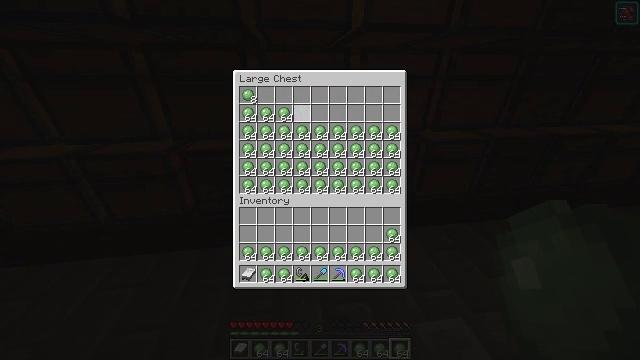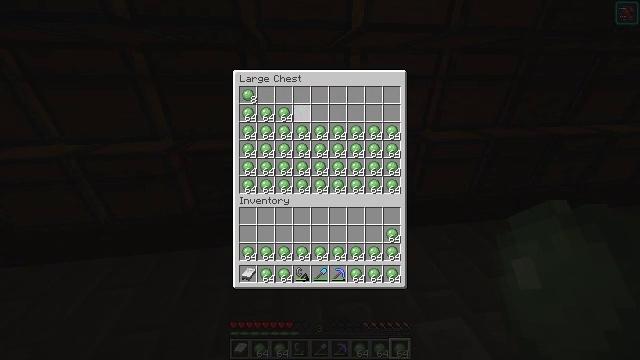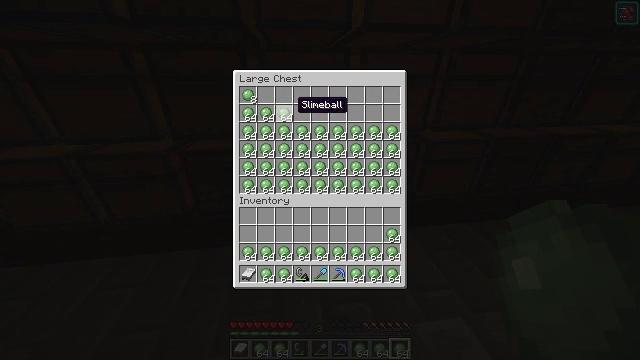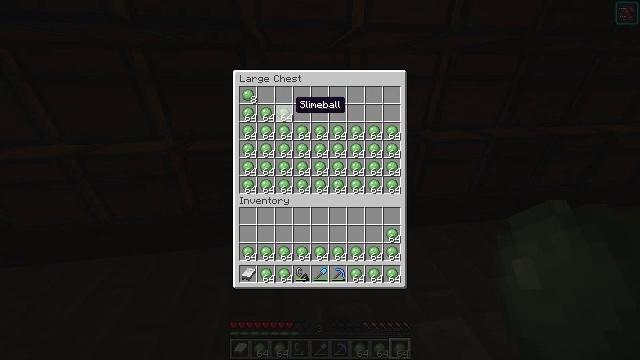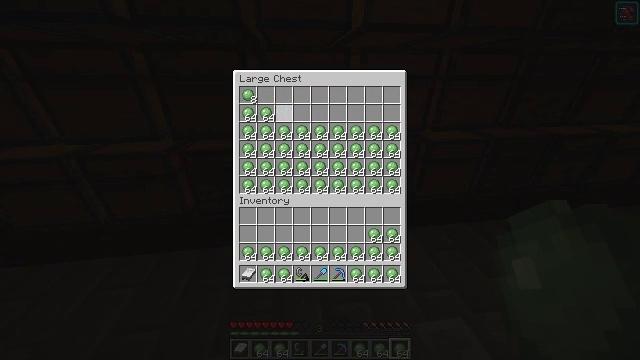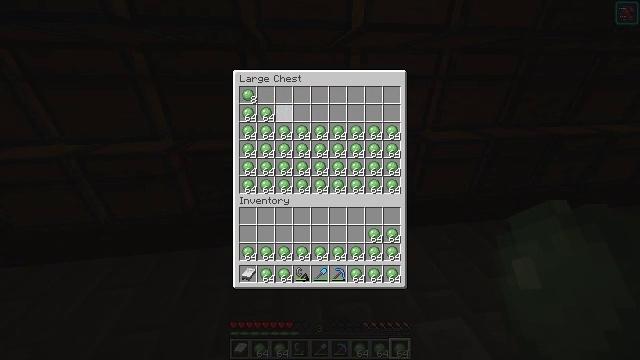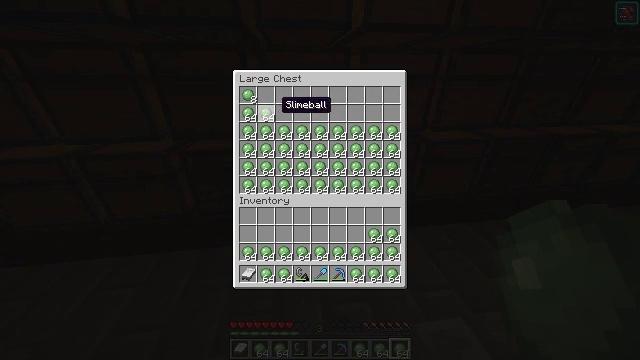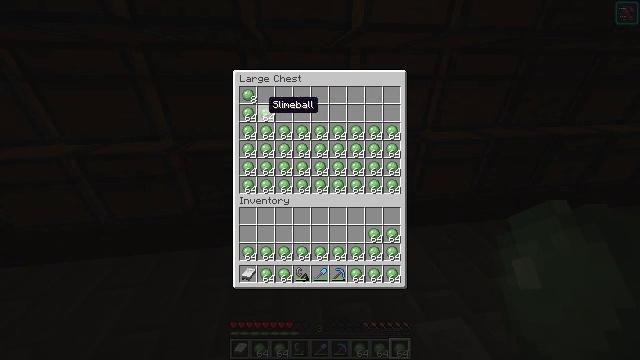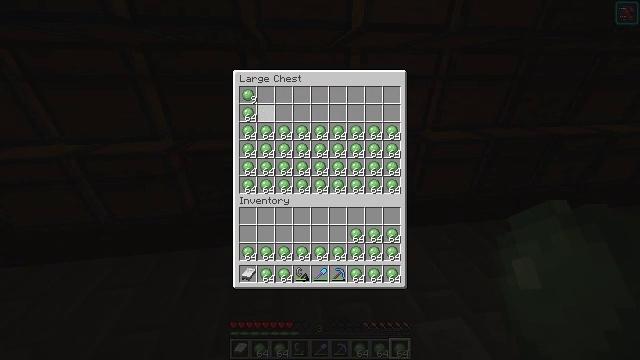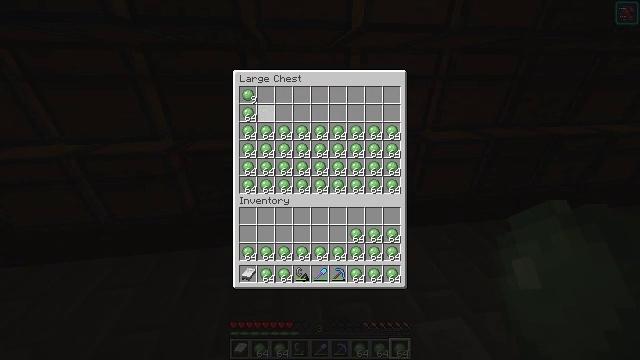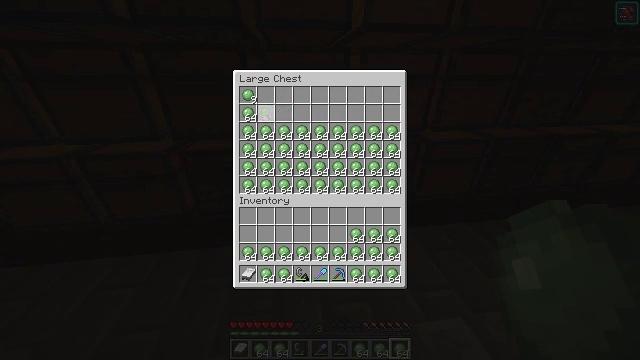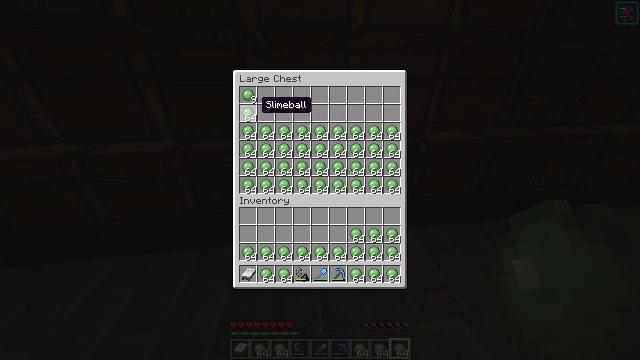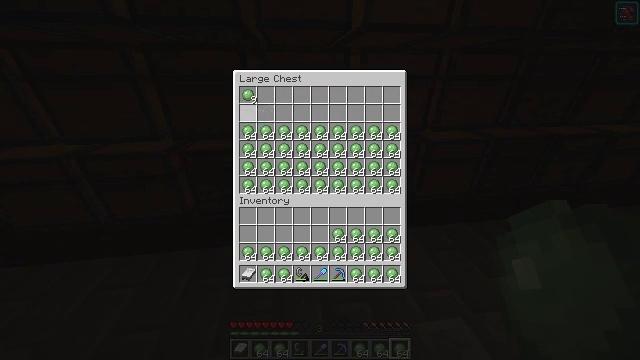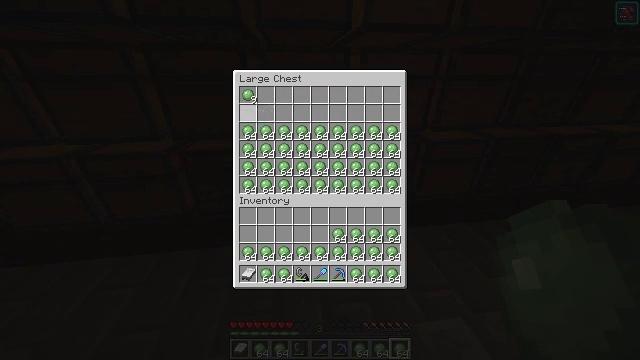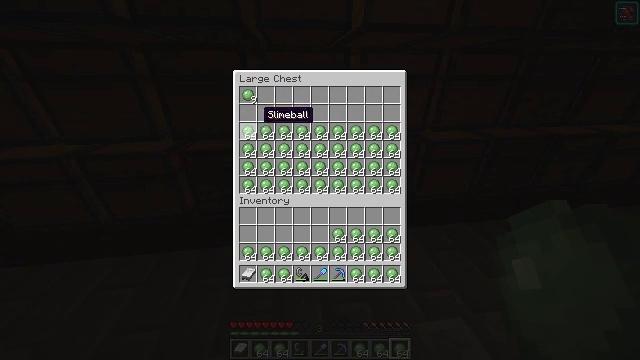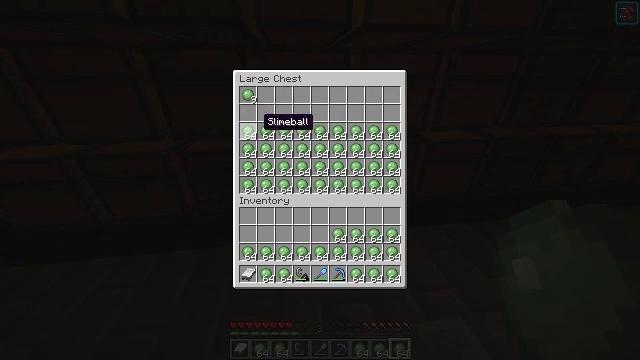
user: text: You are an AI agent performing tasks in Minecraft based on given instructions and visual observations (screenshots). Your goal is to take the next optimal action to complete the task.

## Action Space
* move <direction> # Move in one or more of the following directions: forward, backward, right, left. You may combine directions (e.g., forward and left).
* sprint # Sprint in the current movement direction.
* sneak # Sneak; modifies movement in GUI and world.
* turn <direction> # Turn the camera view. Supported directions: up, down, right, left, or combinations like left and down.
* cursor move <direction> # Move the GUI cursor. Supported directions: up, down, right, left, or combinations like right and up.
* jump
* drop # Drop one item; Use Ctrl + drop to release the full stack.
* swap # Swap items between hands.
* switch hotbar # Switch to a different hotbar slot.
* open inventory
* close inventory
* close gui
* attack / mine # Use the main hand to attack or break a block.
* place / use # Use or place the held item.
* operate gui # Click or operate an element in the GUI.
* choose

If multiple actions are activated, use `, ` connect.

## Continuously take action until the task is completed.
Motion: motion action
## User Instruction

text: Make a slime block with slimeballs.
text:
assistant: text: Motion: sneak
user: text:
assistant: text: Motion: sneak
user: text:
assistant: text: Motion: sneak
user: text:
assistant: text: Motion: sneak, choose
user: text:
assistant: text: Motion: sneak, choose
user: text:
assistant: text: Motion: sneak, cursor move left
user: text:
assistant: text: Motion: sneak, cursor move left
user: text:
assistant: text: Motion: sneak, choose
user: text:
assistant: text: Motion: sneak, choose
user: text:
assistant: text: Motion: sneak
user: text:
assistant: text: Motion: sneak
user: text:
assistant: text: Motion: sneak, choose
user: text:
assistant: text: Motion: sneak, choose
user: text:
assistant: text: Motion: sneak, cursor move down
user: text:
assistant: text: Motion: sneak, cursor move down
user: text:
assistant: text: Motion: sneak
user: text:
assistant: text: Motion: sneak, choose
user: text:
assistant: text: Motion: sneak, choose
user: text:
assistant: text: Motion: sneak
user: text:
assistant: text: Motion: sneak
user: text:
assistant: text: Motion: sneak, choose
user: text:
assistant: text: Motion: sneak, choose
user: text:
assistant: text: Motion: sneak
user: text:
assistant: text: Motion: sneak, cursor move right
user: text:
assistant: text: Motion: sneak
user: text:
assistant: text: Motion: sneak, choose
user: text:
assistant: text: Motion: sneak, choose
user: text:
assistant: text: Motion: sneak, cursor move right
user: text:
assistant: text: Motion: sneak
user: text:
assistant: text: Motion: sneak, choose